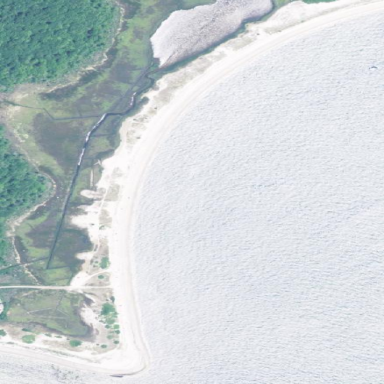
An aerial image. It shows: Sandy beach.